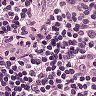
Metastatic tissue present: no